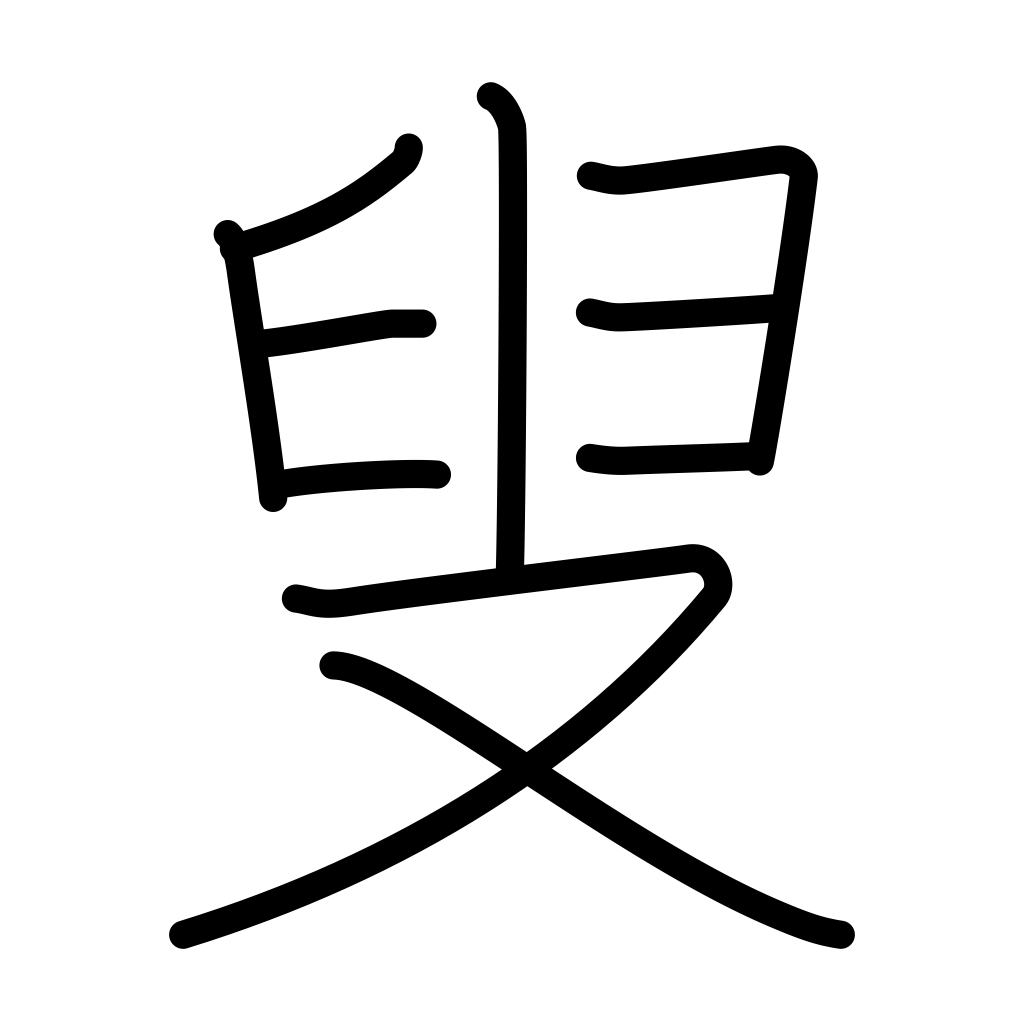
Meaning: old person